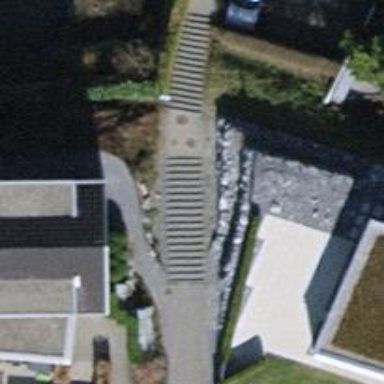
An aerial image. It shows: Set of steps on the road.